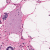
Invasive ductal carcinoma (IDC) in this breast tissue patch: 0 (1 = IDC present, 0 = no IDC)